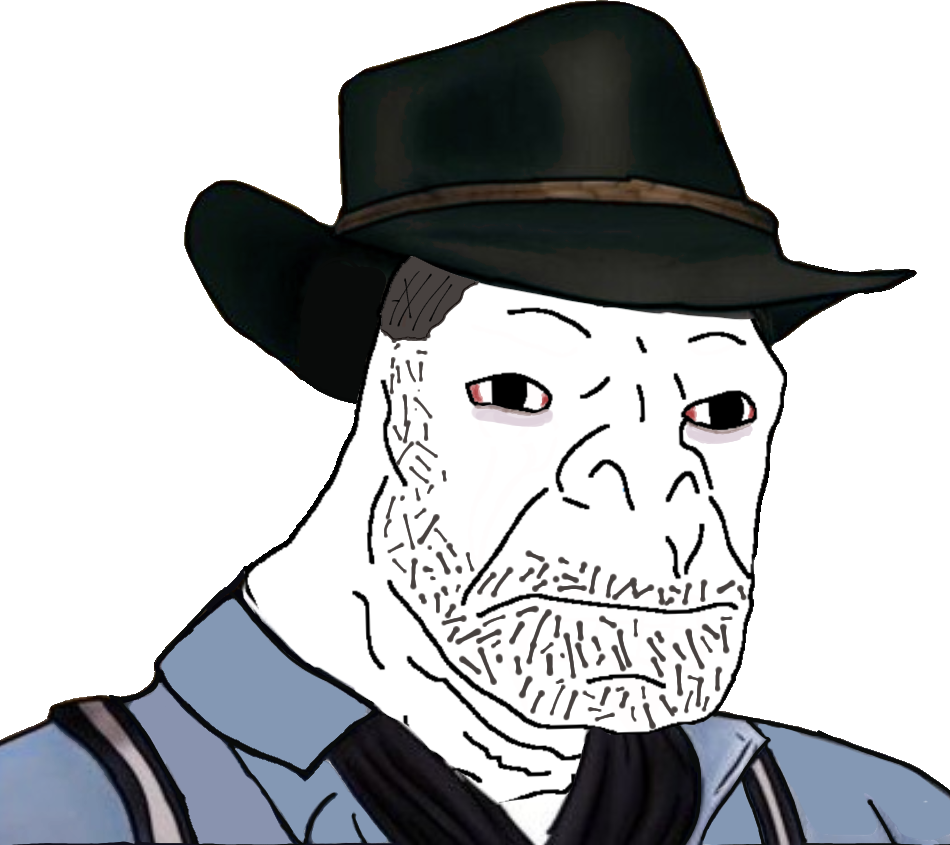
Label: 5_Craig